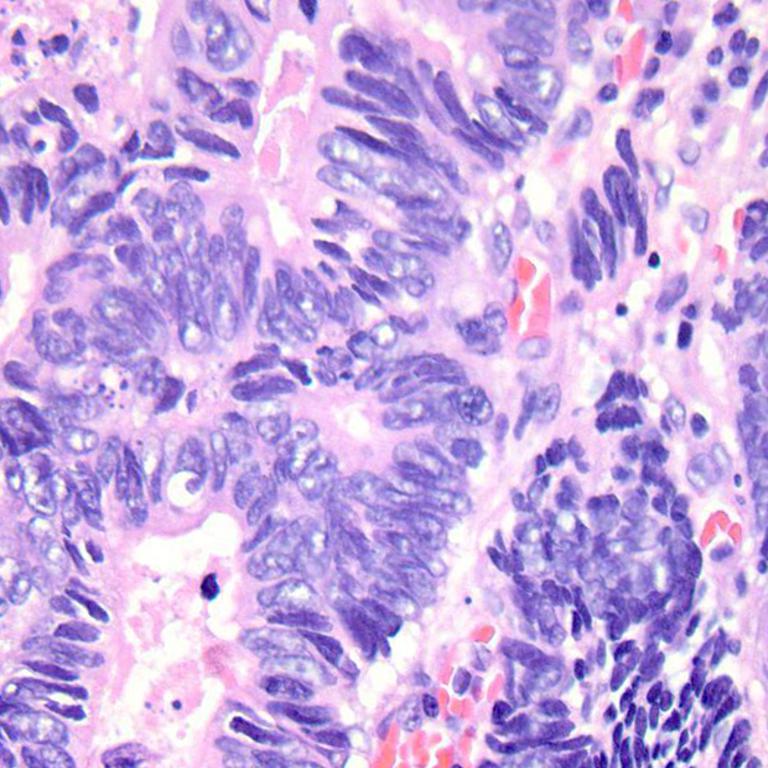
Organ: colon
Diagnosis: adenocarcinomas